Field crop: tomato
Growth stage: 2
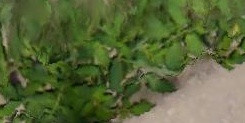
Species: tomato